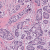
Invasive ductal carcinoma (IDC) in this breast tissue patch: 1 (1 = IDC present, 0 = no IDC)